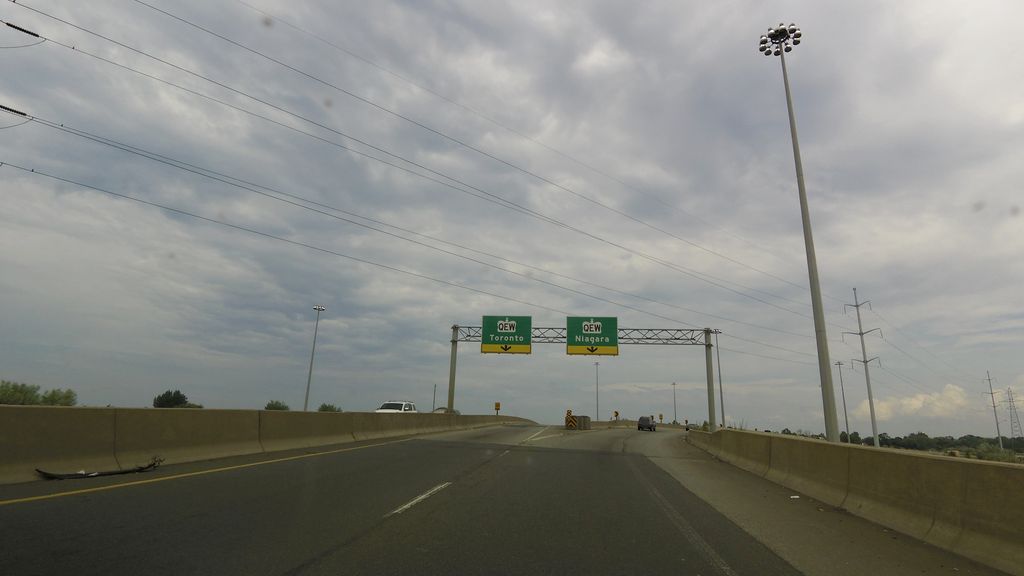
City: hamilton